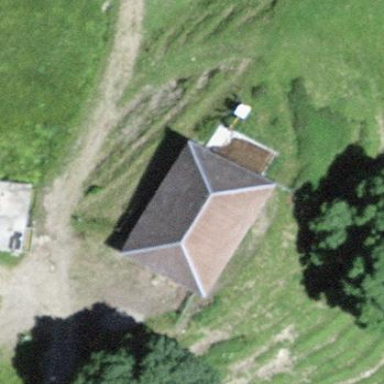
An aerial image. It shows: Farm auxiliary building.